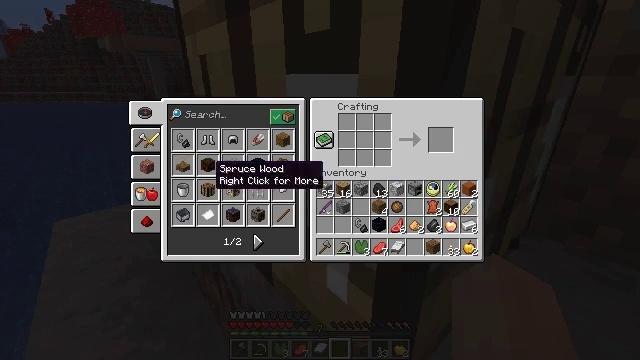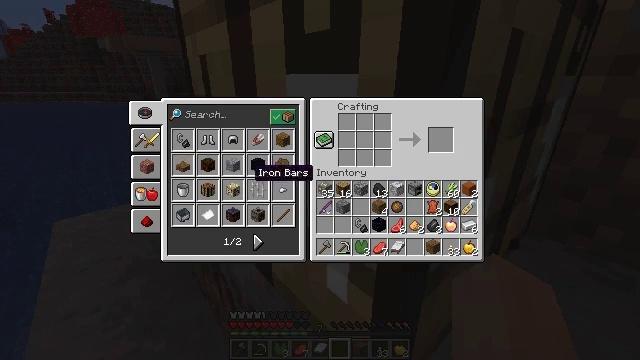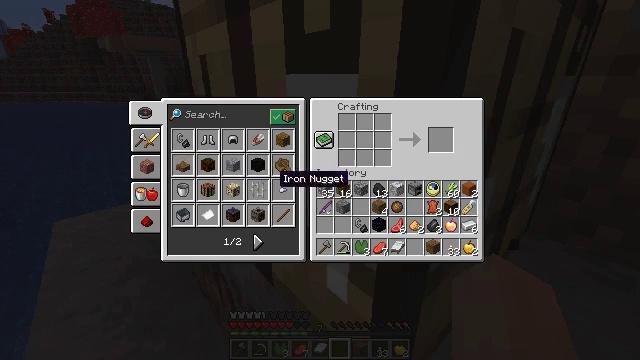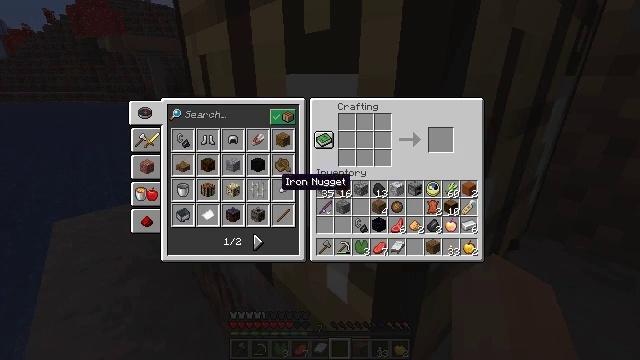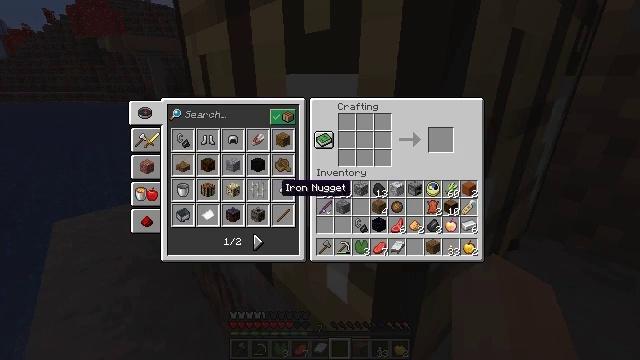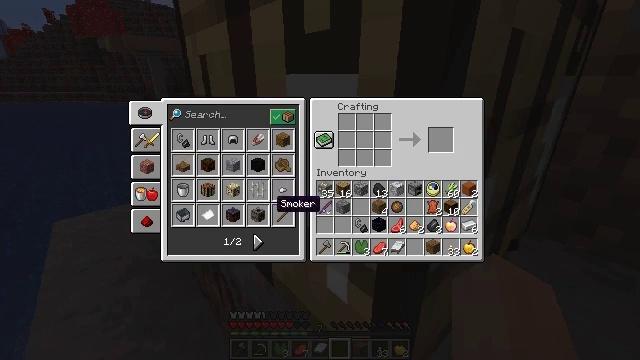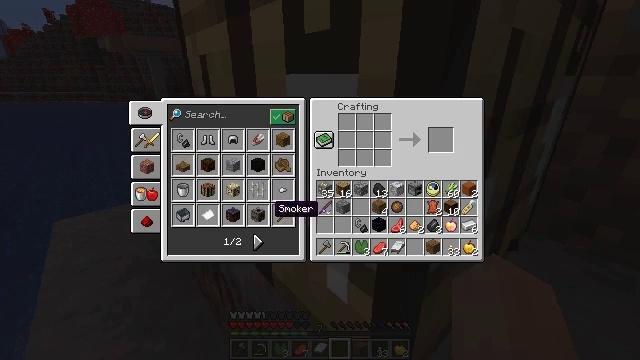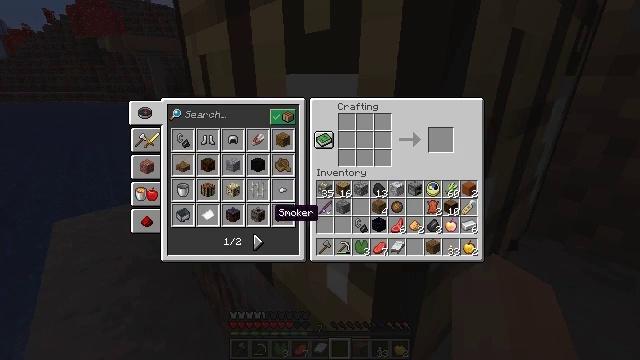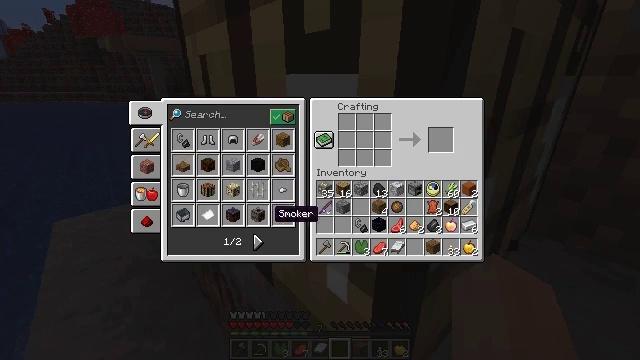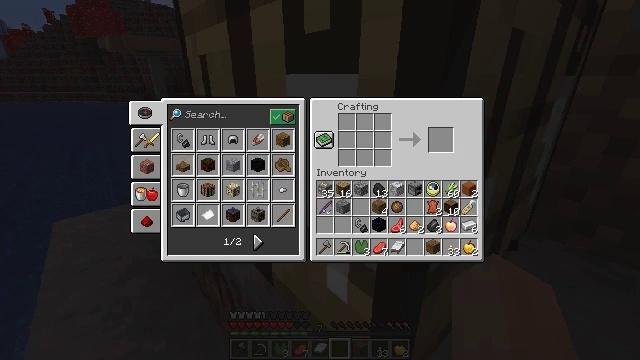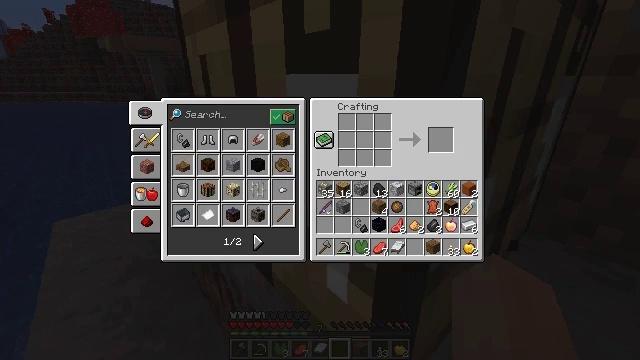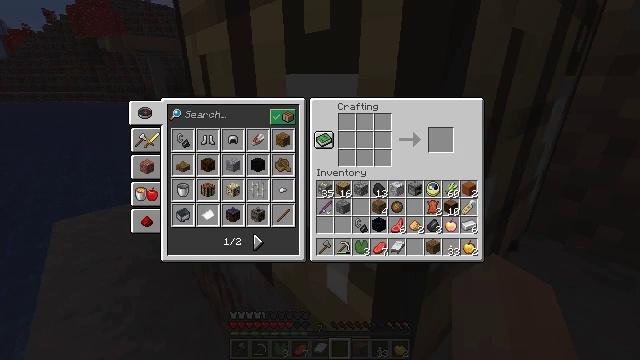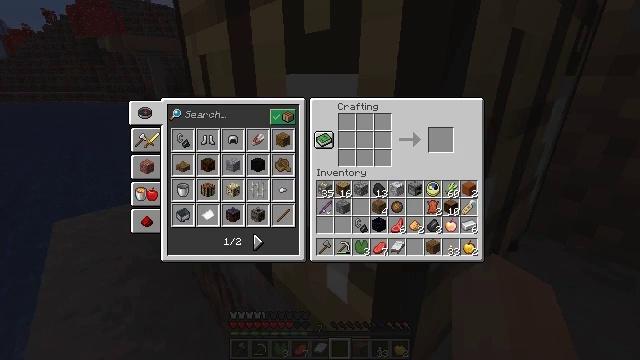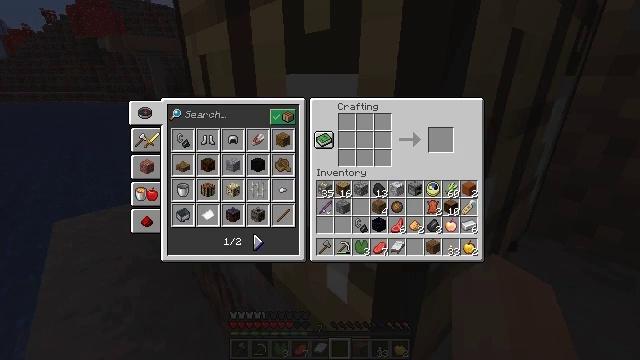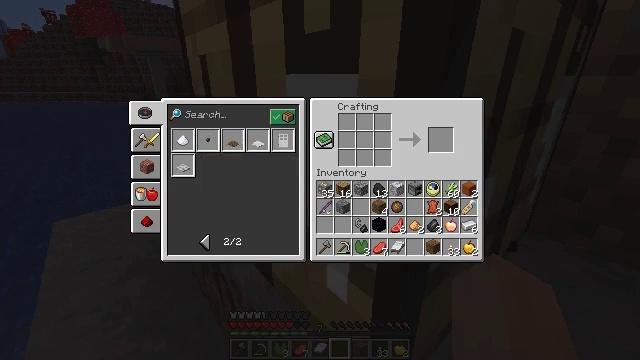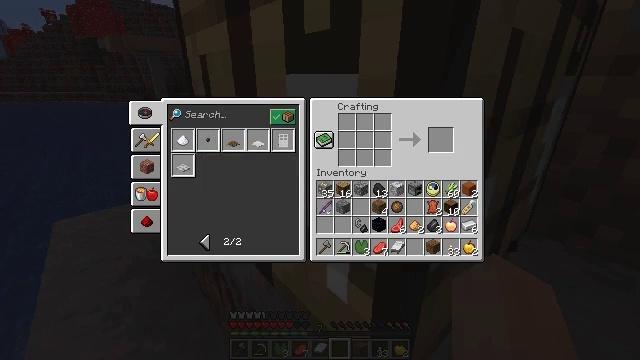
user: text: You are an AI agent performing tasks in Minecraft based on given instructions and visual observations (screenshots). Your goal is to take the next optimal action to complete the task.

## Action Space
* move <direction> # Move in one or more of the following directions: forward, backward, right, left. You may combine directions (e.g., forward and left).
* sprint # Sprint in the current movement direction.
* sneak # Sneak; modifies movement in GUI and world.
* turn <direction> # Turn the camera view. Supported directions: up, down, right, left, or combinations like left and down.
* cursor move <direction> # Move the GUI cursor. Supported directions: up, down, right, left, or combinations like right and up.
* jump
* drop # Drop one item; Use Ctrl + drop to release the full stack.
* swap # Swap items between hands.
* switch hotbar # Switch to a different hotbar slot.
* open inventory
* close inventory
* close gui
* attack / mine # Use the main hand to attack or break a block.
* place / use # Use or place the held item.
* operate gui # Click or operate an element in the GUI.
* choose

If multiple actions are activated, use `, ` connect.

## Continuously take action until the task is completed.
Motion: motion action
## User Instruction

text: Open the crafting table to craft a bowl.
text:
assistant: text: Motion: cursor move right
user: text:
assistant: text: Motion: cursor move right
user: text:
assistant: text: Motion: no_op
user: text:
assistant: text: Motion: no_op
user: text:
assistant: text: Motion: cursor move down
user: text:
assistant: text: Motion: no_op
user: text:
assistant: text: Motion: no_op
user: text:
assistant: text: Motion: no_op
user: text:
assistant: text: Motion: cursor move down
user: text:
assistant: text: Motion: no_op
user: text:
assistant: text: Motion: no_op
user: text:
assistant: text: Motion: no_op
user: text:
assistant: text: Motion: no_op
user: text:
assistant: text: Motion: operate gui
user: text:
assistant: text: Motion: operate gui
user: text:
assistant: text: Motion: operate gui
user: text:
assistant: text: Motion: no_op
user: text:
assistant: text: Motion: no_op
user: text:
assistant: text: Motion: no_op
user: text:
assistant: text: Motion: no_op
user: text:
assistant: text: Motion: cursor move up
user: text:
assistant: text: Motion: cursor move up
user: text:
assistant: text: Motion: cursor move left and up
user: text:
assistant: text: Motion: no_op
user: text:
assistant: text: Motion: no_op
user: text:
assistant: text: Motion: cursor move left and down
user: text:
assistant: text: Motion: cursor move down
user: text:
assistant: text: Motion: cursor move down
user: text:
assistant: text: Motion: no_op
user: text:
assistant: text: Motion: no_op